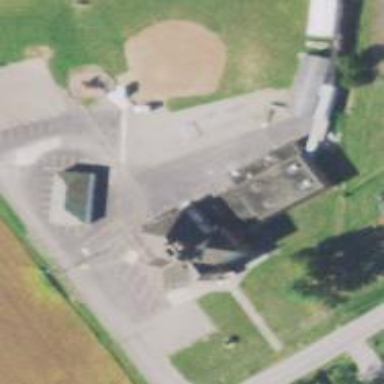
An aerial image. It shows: Historic school.